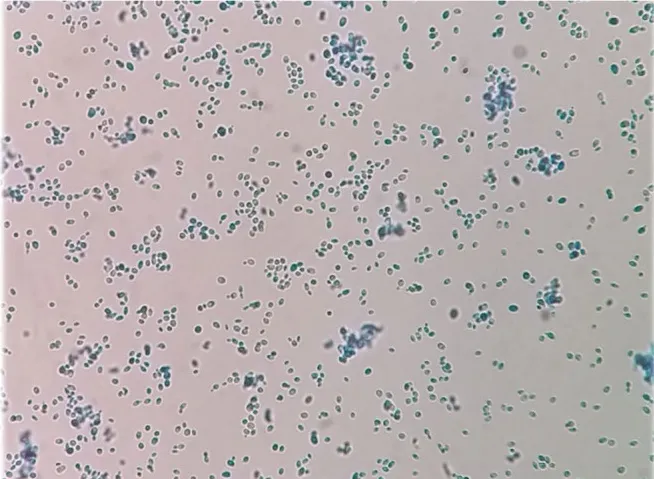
Microscopic examination of the colonies indicating long-oval, multipolar budding yeast cells but no pseudohyphae.
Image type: pathology (papanicolaou)